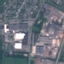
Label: Industrial